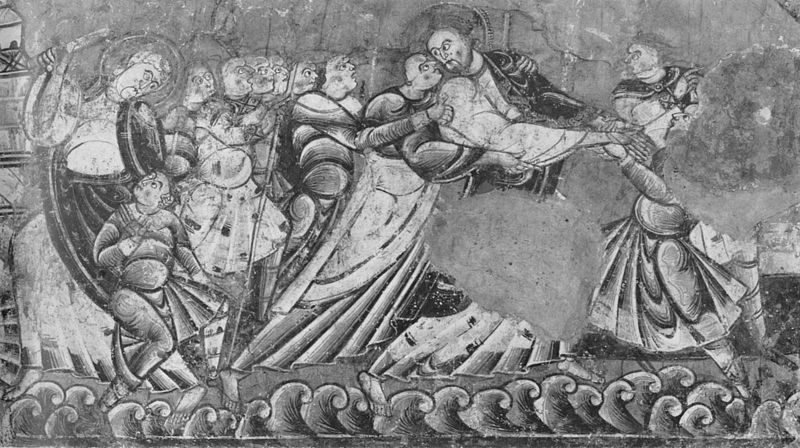
Titel: Saint-Martin in Nohant-Vicq
Standort: Nohant-Vicq, Saint-Martin (EU - F)
Schlagwörter: gemälde, kampf, meer, wasser, weiß, menschen, grau, männer, schwarz, haus, malerei, wand, augen, blicke, falten, geschichte, bild, gewänder, kind, wellen, soldaten, ernst, wandmalerei, foto, streit, heiligenschein, christus, mittelalter, heilige, fresko, schnecken, heilig, sakral, rüstungen, schäden, apostel, gesichte